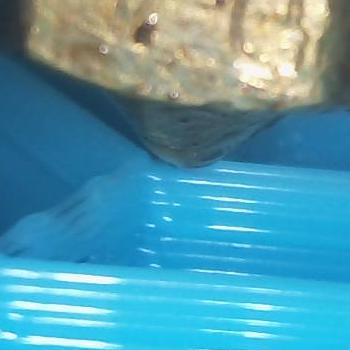
Flow rate: 79%